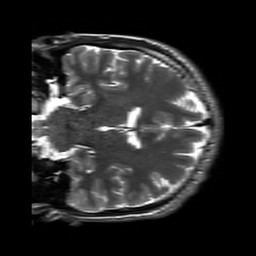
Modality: T2w
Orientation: coronal
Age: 29
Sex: male
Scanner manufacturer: siemens
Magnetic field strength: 3 T
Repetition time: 8.53 s
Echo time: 0.091 s